Question: I have created a simple Application with the below log configuration
'''
<appenders>
<RollingRandomAccessFile name="SUMMARY_ALL" fileName="./logs/summary.log"
filePattern="logs/$${date:yyyy-MM}/summary-%d{yyyy-MM-dd-HH}-%i.log.gz" immediateFlush="false" append="false">
<PatternLayout>
<pattern>%d{ISO8601} [%t] %p %c %L - %m%n</pattern>
</PatternLayout>
<Policies>
<TimeBasedTriggeringPolicy interval="6"
modulate="true" />
<SizeBasedTriggeringPolicy size="10 MB" />
</Policies>
</RollingRandomAccessFile>
</appenders>
'''
Loggers as :
'''
<loggers>
<root level="DEBUG" includeLocation="false">
<AppenderRef ref="SUMMARY_ALL" />
</root>
</loggers>
'''
When I run this I always get the AsyncLogger in wait state. Can anyone please help. Attached is the snapshot of the ThreadDump

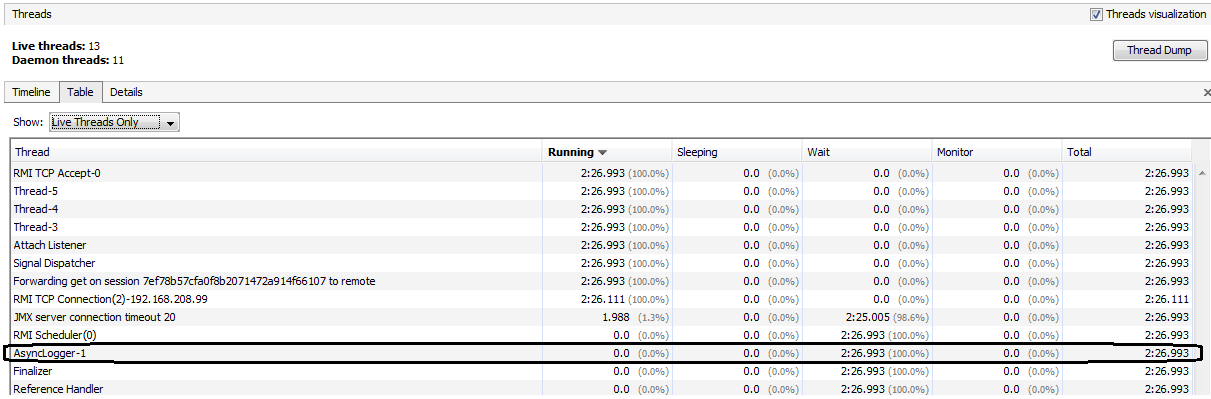
Answer: This question was also posted to the log4j mailing list. Summary of the discussion:
The AsyncLogger thread will be in the waiting state most of the time, either waiting for new work to arrive, or waiting for the blocking I/O call to return.
This is expected behaviour. As long as events are correctly being logged this is not a problem.
Details on the difference between AsyncAppenders and AsyncLoggers can be found in Christian Grobmeier's blog post <URL>.